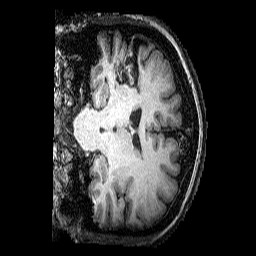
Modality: T1w
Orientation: coronal
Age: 38
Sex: female
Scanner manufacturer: siemens
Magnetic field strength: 3 T
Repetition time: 2.25 s
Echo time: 0.00452 s